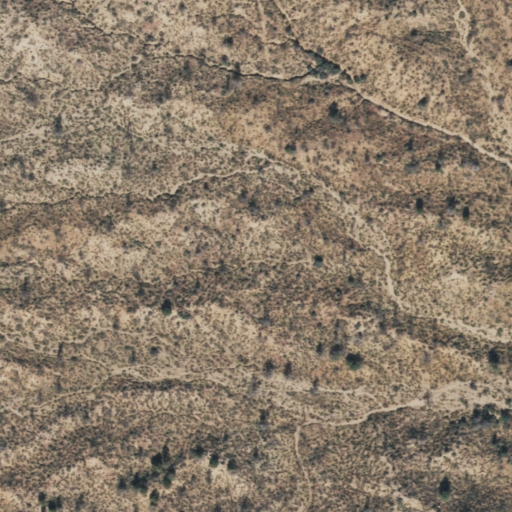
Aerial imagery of depression(s) in Arizona named Ruin Basin containing only grassland